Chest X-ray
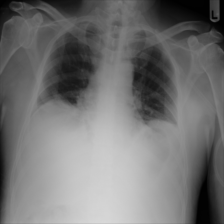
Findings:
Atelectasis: negative
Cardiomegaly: negative
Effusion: negative
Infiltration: negative
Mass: negative
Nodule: negative
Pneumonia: negative
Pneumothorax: negative
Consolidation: negative
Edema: negative
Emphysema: negative
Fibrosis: negative
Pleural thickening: negative
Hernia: negative